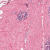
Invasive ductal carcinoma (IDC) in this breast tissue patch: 0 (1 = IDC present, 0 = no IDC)